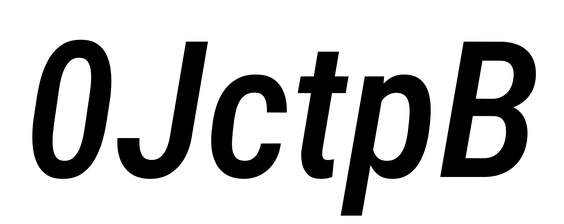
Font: Roboto-Italic_Condensed_Medium_Italic